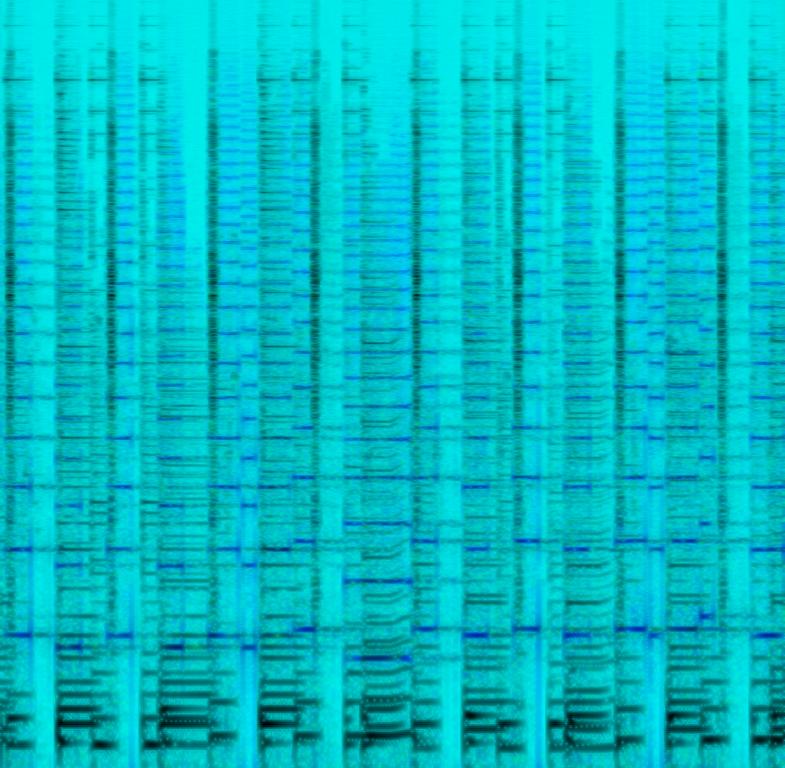
This song is an instrumental. The tempo is medium with simple keyboard harmony, melodious guitar rhythm with the sound of a bell, waves and fingers snapping which could be a friction of fingers against the strings.The song is soft, melodic, pleasant, simple, calming and peaceful.